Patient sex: M
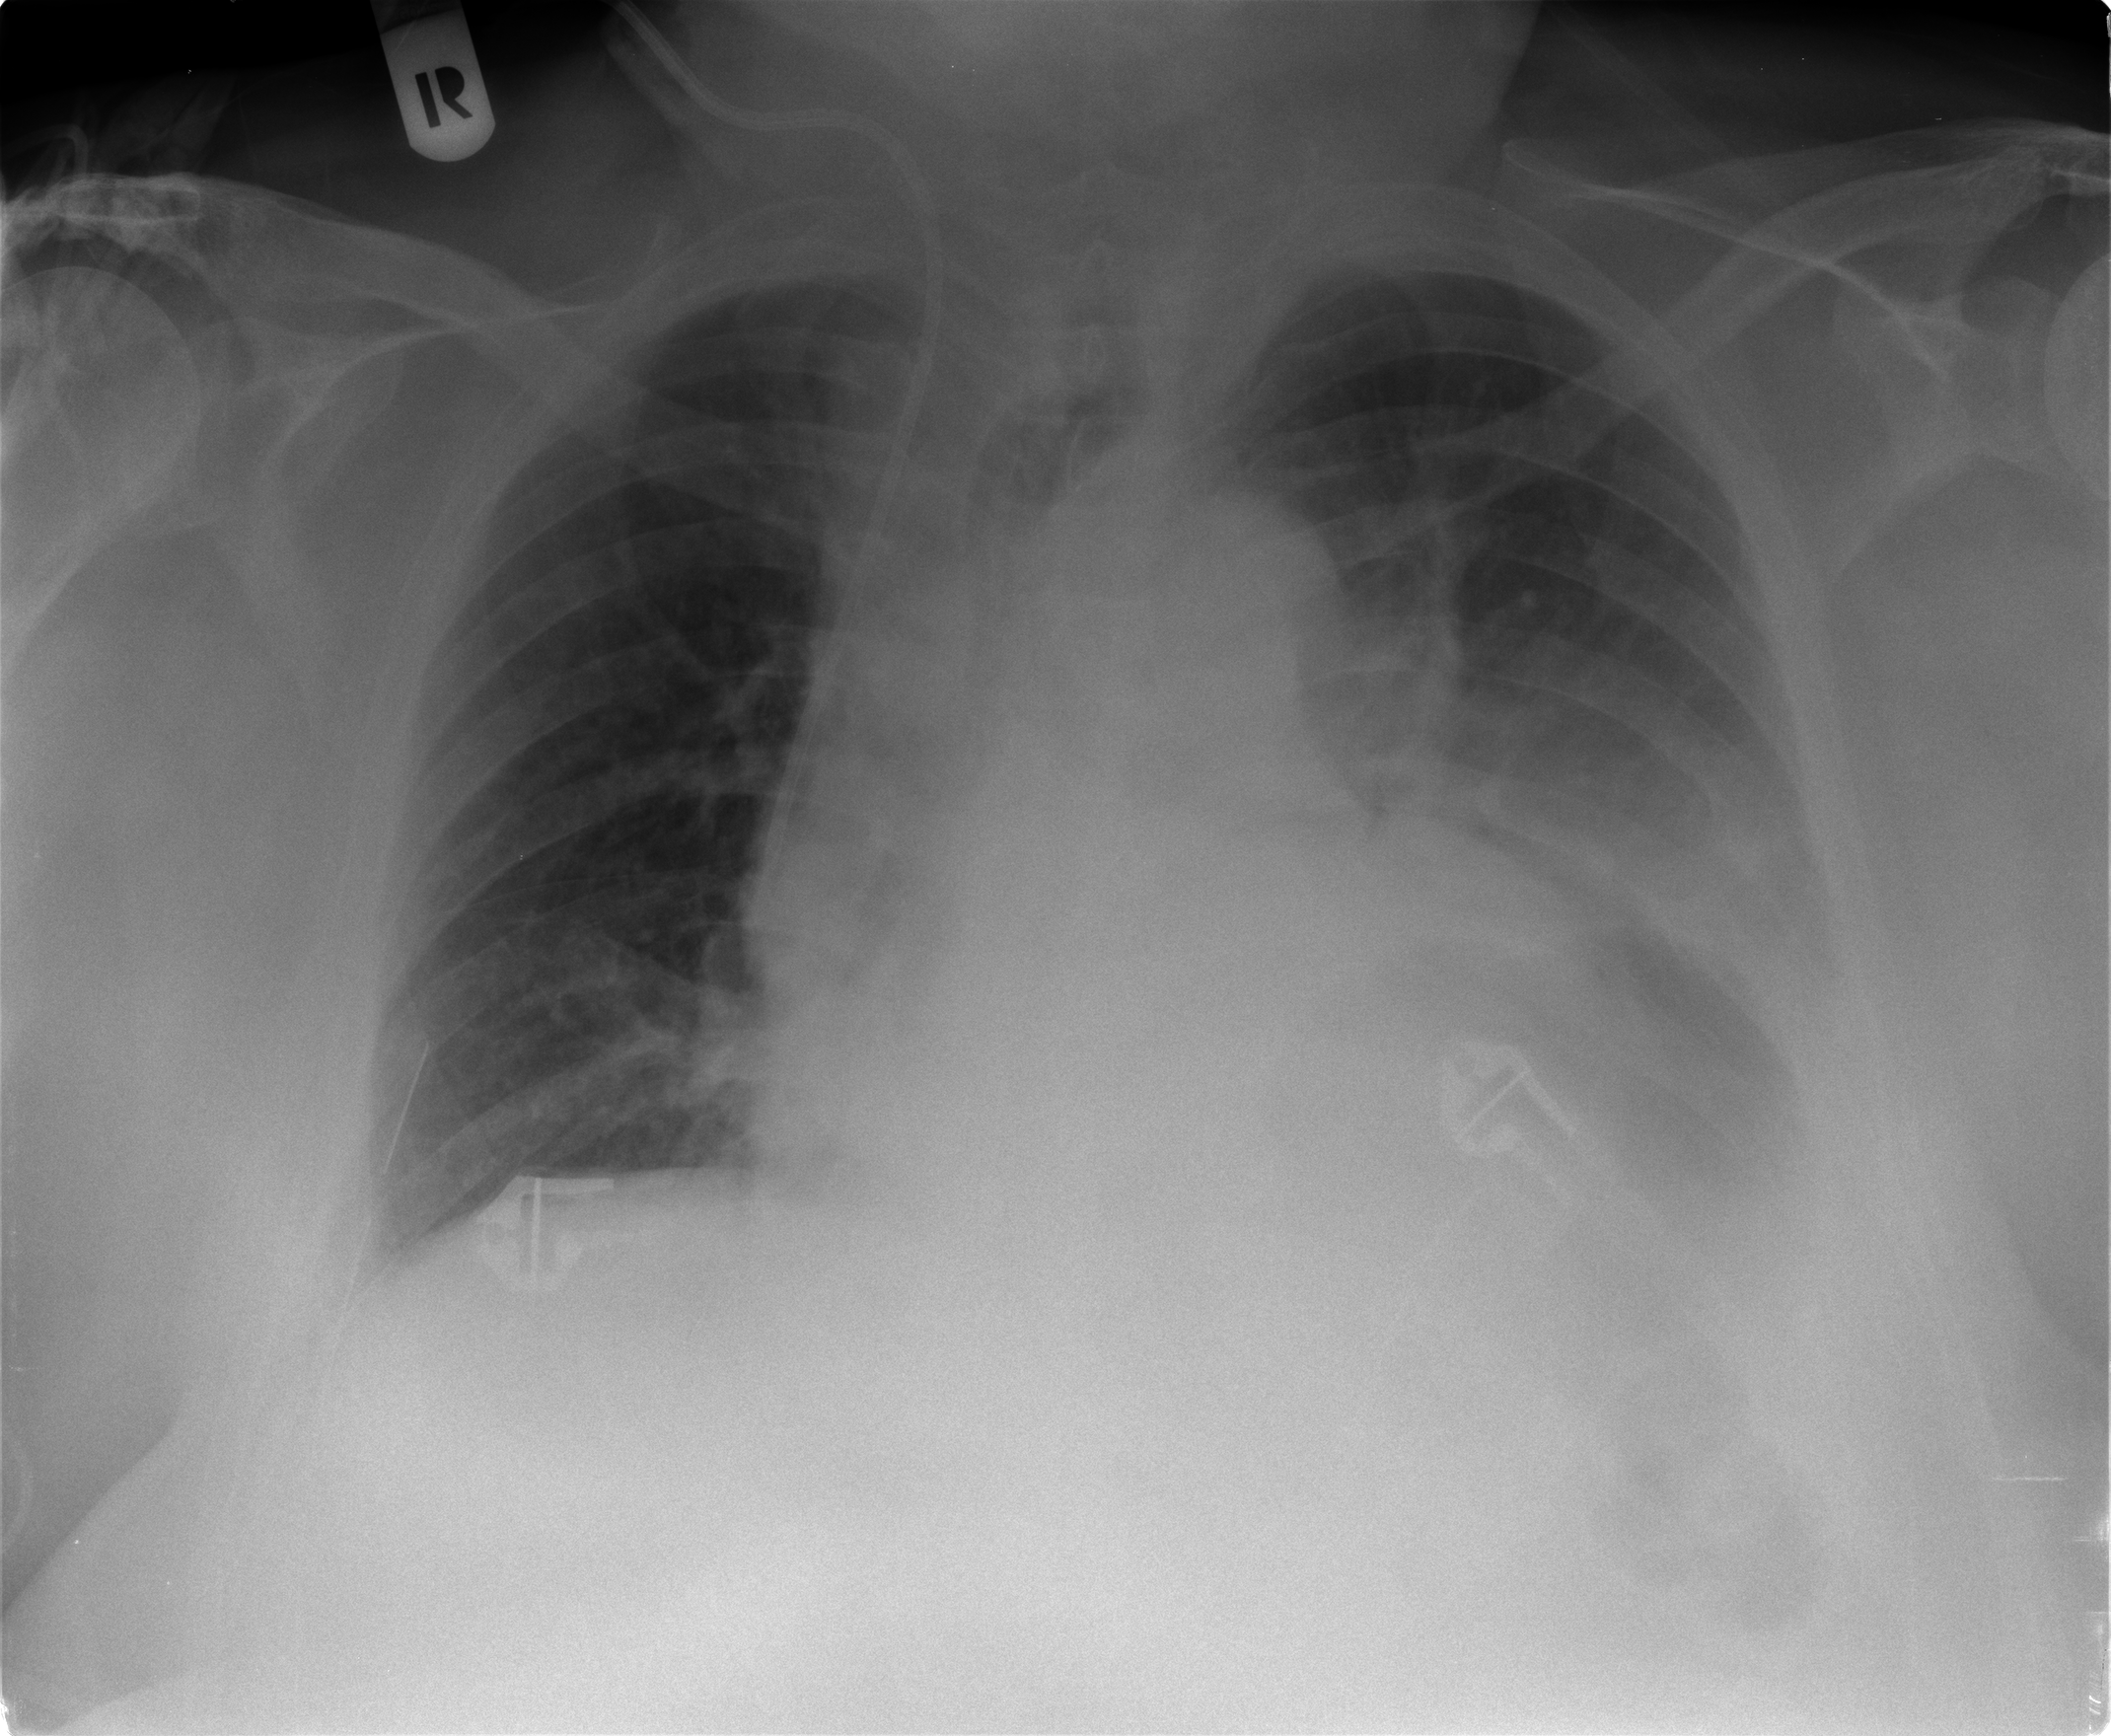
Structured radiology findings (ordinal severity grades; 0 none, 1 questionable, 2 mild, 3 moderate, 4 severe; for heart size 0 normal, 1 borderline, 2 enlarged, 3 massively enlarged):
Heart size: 2
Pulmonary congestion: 0
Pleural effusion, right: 0
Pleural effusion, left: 2
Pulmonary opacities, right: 0
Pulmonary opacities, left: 0
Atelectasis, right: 2
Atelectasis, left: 2